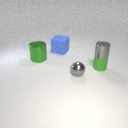
large green metal cylinder to the left of small gray metal sphere